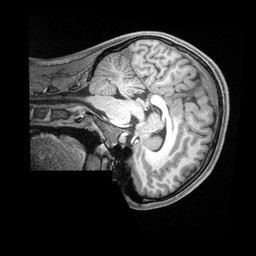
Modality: T1w
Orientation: sagittal
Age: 19
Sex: female
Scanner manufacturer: siemens
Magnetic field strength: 3 T
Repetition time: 2.4 s
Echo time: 0.00226 s